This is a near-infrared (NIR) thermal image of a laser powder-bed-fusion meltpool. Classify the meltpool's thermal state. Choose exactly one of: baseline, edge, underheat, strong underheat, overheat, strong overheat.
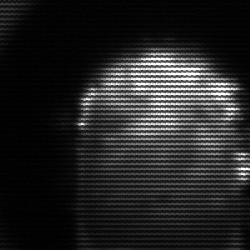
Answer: baseline